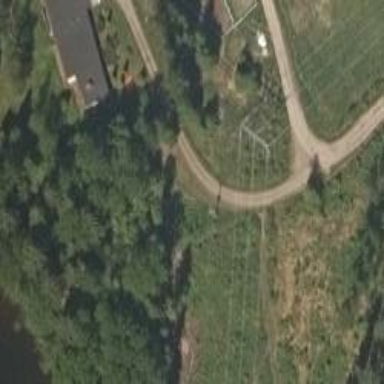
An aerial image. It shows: Substation for power distribution.